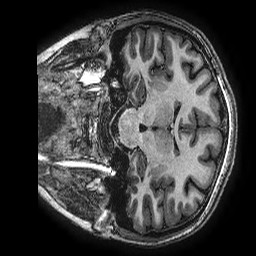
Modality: T1w
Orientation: coronal
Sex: female
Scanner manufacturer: ge
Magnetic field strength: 3 T
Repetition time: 0.00766 s
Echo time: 0.003476 s